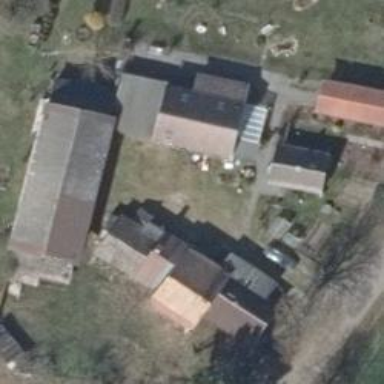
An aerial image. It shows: Simple house.